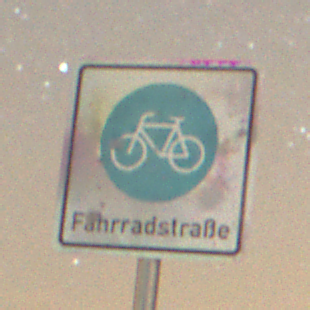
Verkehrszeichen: BeginnFahrradstrasse
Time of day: Night
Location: Outdoor (Nature)
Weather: Clear
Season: NotSpecified
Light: Natural